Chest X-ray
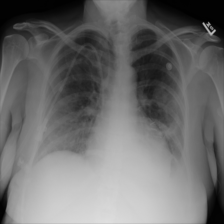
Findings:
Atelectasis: negative
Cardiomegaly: negative
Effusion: negative
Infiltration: negative
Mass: negative
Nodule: positive
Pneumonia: negative
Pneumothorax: negative
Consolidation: negative
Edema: negative
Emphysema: negative
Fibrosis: negative
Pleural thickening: negative
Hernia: negative